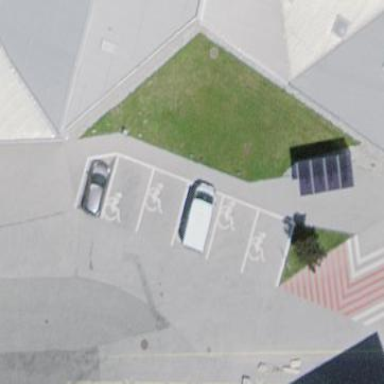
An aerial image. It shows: Parking space designated for disabled individuals.